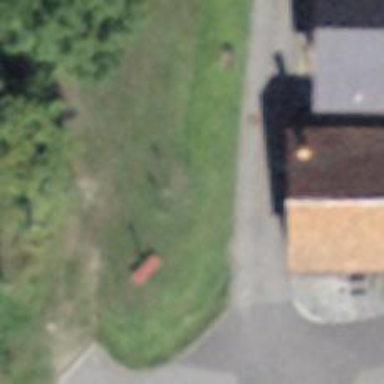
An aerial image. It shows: Bench.